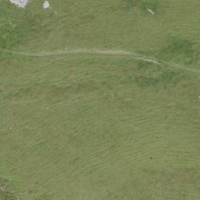
EUNIS habitat code: 26
Species observed at this site:
Traunsteinera globosa
Campanula glomerata